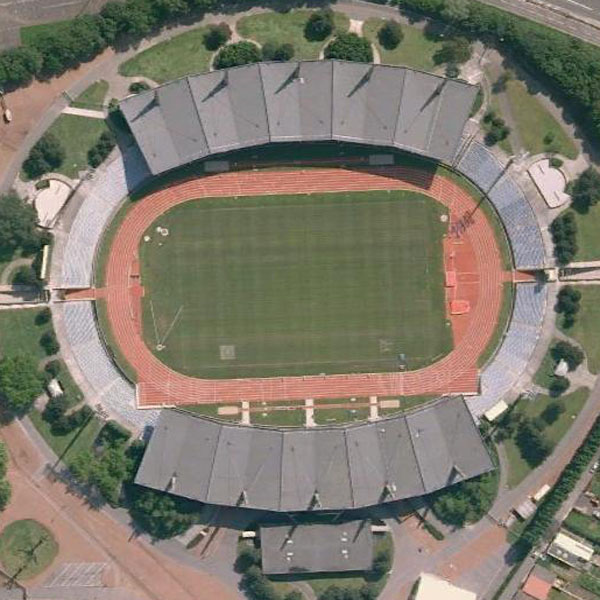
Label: footballField